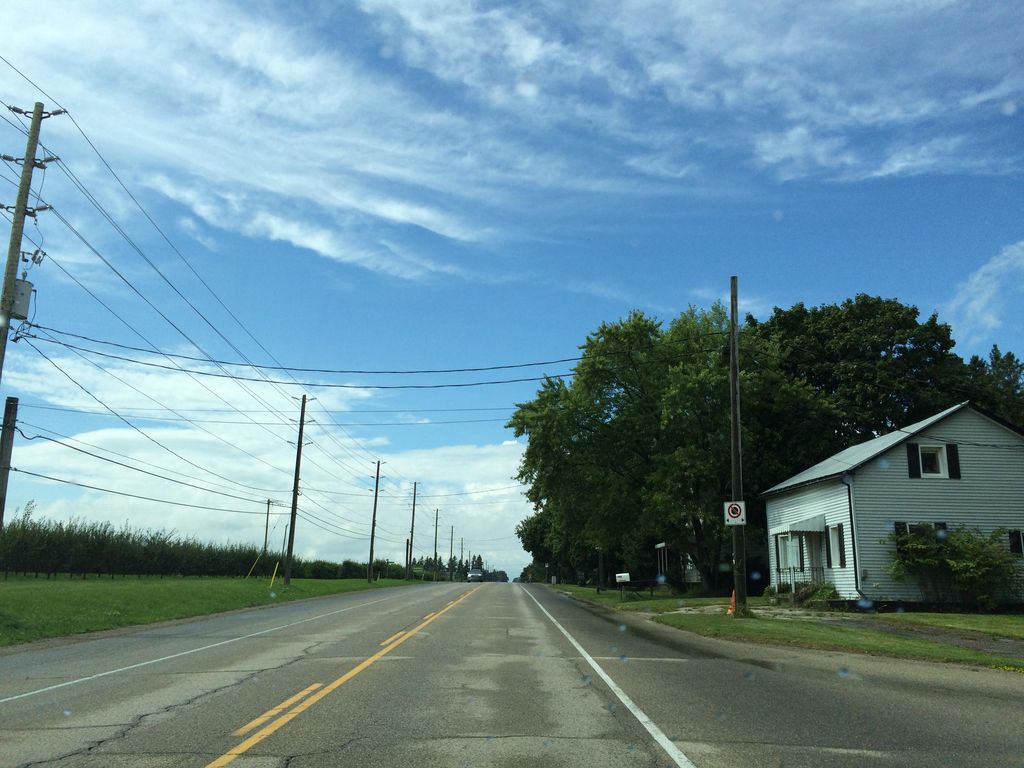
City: kitchener-waterloo